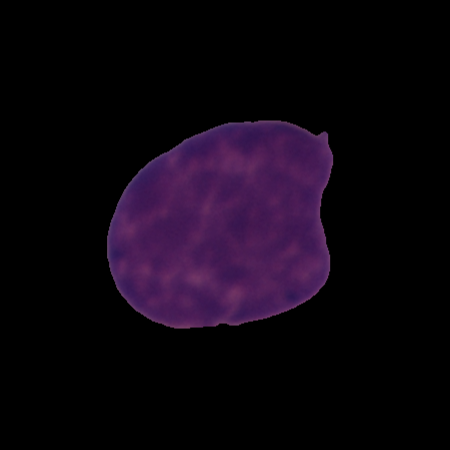
Label: cancer